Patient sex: M
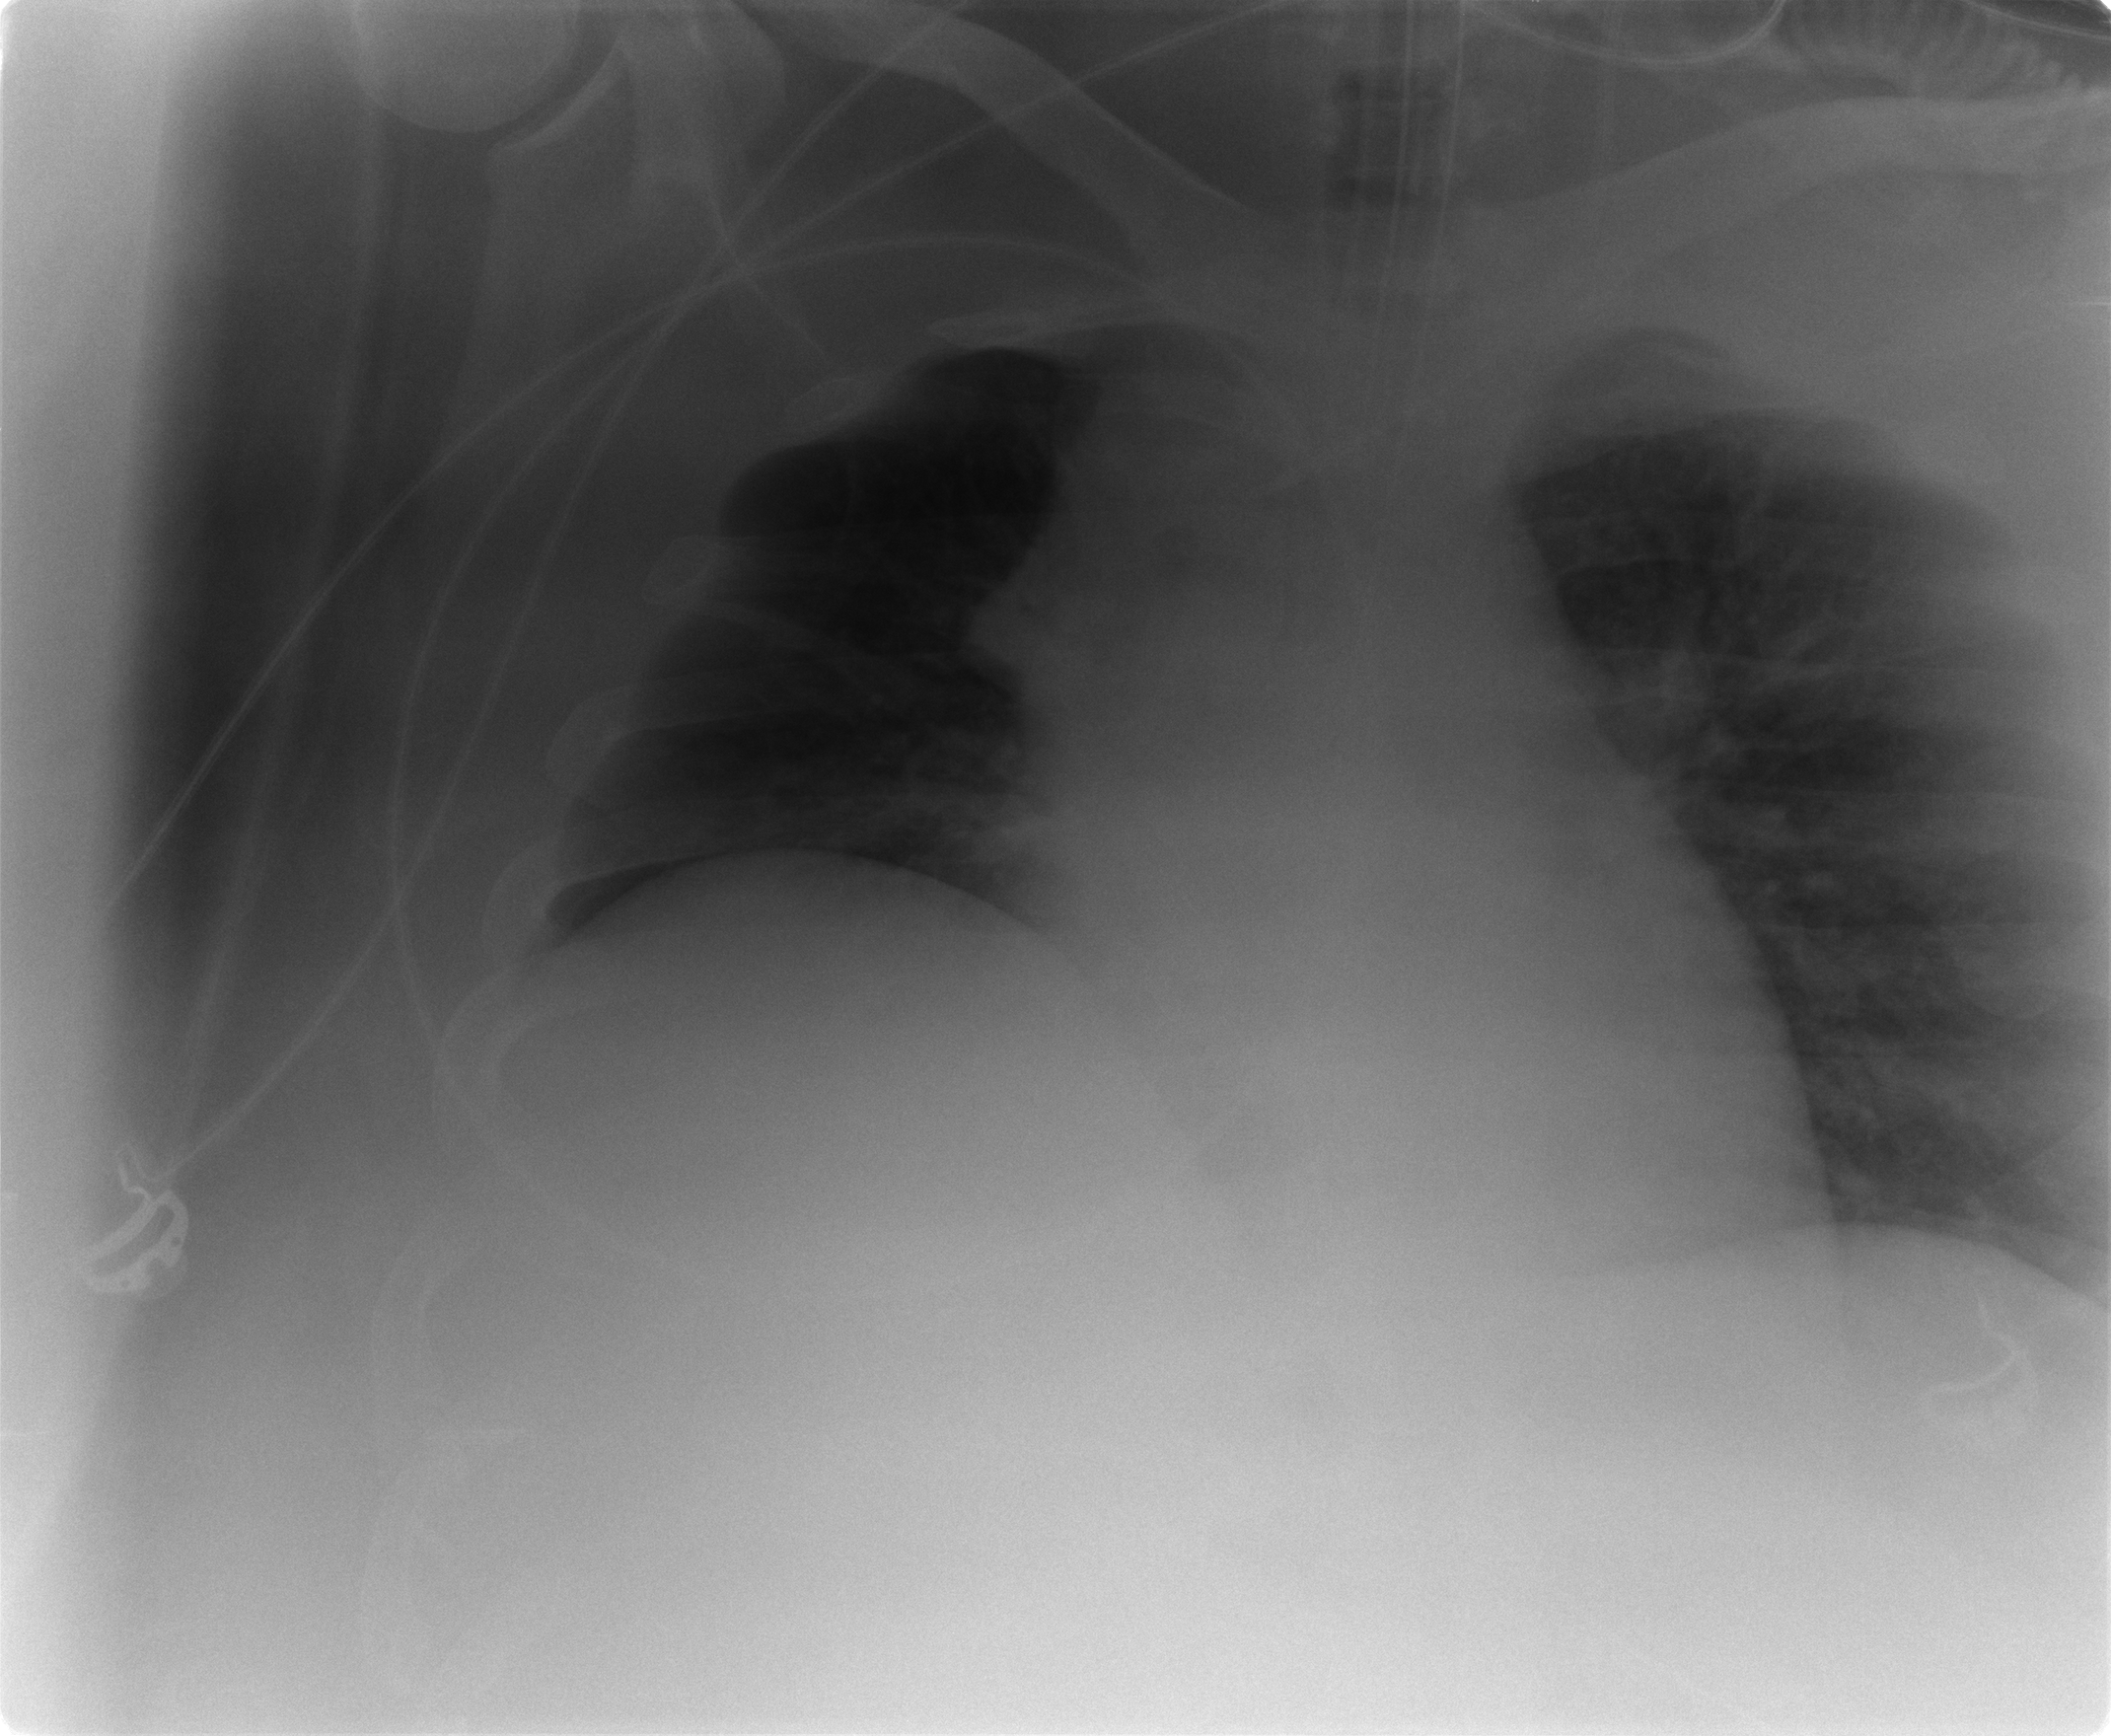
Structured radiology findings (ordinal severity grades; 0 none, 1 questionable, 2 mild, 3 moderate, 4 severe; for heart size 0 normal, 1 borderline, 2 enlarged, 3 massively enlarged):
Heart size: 2
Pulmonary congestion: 2
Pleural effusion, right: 0
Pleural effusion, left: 0
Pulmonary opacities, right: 0
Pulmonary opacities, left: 2
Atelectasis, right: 2
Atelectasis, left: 2